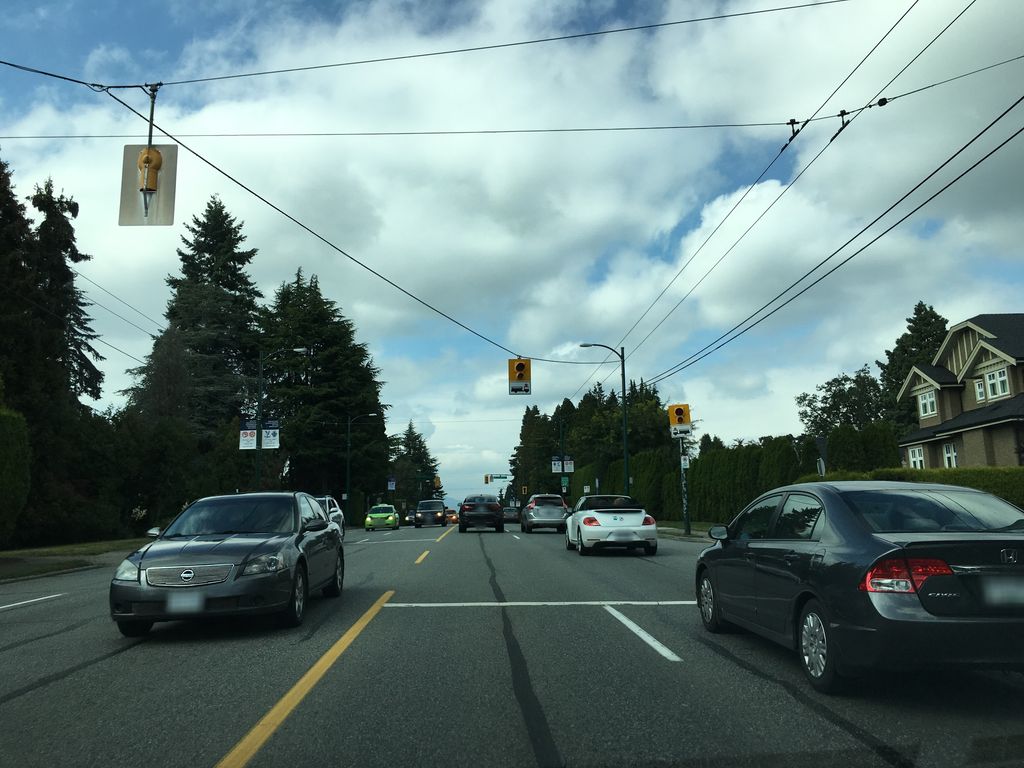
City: vancouver